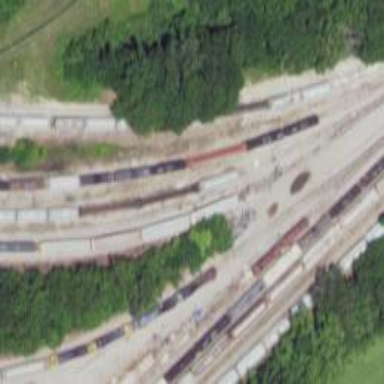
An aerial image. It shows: Railway spur service.